Aerial crown-view tile of a tropical tree (Barro Colorado Island, Panama), acquired 20240813:
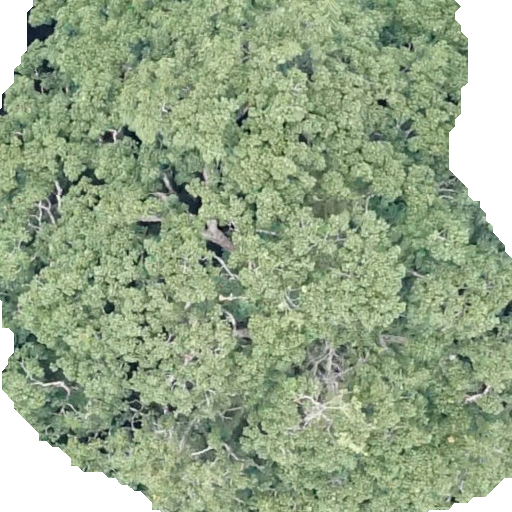
Species: Sterculia apetala
GBIF accepted scientific name: Sterculia apetala
Crown area: 403.726 m²